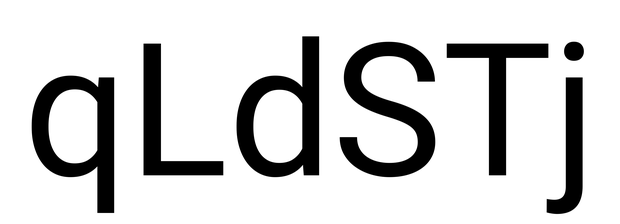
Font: Roboto_Regular